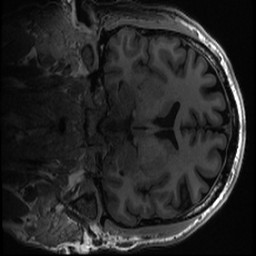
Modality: T1w
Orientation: coronal
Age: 34
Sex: male